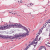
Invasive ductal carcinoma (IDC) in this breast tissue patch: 0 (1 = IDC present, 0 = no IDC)